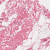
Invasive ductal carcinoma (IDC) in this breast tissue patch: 0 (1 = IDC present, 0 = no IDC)